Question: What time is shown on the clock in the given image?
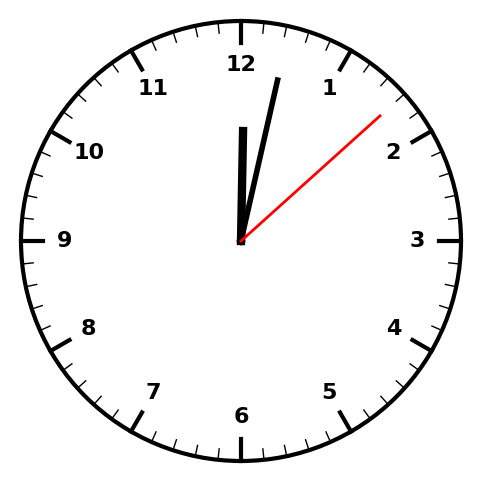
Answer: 12:02:08